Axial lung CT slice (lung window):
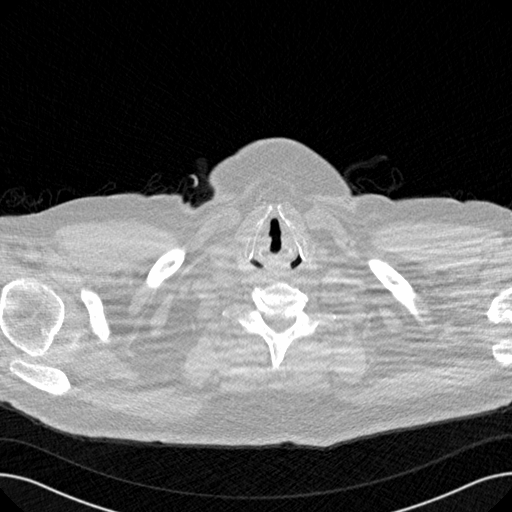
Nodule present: no